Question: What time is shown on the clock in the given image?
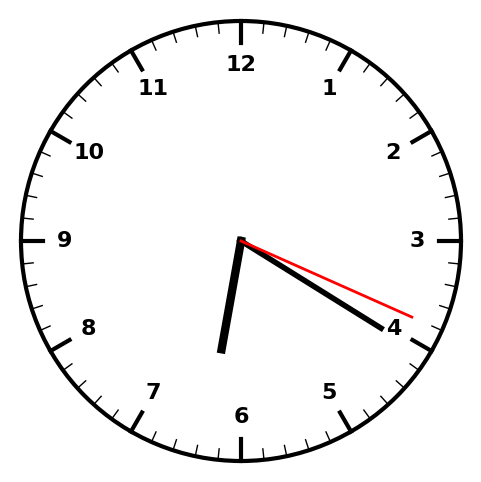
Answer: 06:20:19